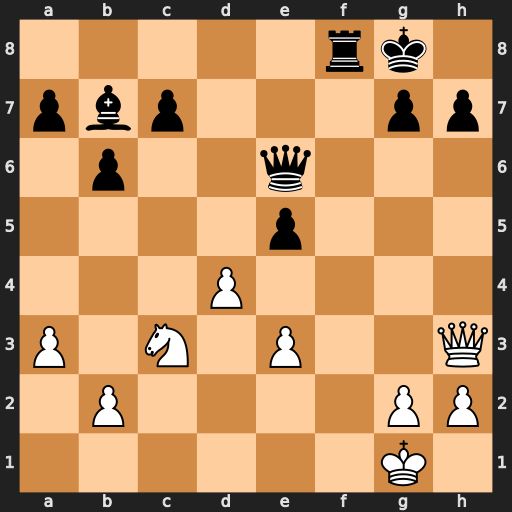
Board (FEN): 5rk1/pbp3pp/1p2q3/4p3/3P4/P1N1P2Q/1P4PP/6K1
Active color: w
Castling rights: -
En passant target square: -
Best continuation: Qxe6+